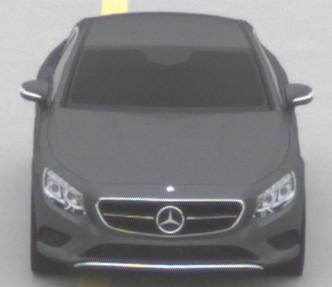
Make: Mercedes-Benz
Model: S 400 Coupé
Detailed model: S-Class (217) Coupé
Model produced from: 2015/10
Model produced until: 2017/09
Doors: 2
Color: gray
Road condition: dry road
Daytime: midday
Contrast: low contrast